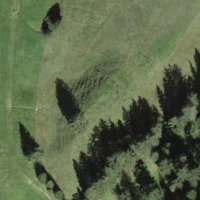
EUNIS habitat code: 26
Species observed at this site:
Succisa pratensis